Question: I know there's no support for 'QCalendarWidget' 'QSS' styling but does anyone know some workarounds for changing the color of sections '1' and '2' of the 'QCalendarWidget'? (the light blue for section '1' and white for section '2')

Thanks!
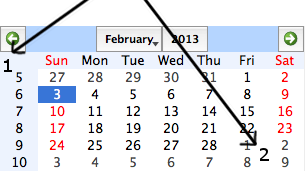
Answer: I've examined 'QCalendarWidget' <URL> and found the solution.
'QCalendarWidget' internally has a model and a view to display days. 'QCalendarModel' has a 'formatForCell(int, int)' function that returns 'QTextCharFormat' for a given cell. Returning format is the result of merging 'QCalendarView' palette data, a format for current day (saturday and sunday are shown in red) and a format for current date, which can be set using 'QCalendarWidget::setDateTextFormat' function.
Actually an item's background is:
'''
format.setBackground(pal.brush(cg, header ? QPalette::AlternateBase : QPalette::Base));
'''
- 'pal''QCalendarView'- 'cg'<URL>- 'header'
So, all you need is to set your custom palette to that internal 'QCalendarView'. In the source code we can find that 'QCalendarView' object has a name "qt_calendar_calendarview" which we can use:
'''
QCalendarWidget *c = new QCalendarWidget;
QTableView *view = c->findChild<QTableView*>("qt_calendar_calendarview");
if (view)
{
QPalette pal = view->palette();
pal.setColor(QPalette::Base, Qt::red);
pal.setColor(QPalette::AlternateBase, Qt::green);
view->setPalette(pal);
}
'''
In my example section 1 will be red and section 2 will be green.
Additionally you can set colors for every <URL> of you palette to get the widget you like when it's active, inactive etc.